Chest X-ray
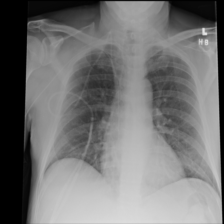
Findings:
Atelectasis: negative
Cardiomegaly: negative
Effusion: negative
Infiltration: negative
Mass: negative
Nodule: negative
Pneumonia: negative
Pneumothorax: negative
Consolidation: negative
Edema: negative
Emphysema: negative
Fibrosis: negative
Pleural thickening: negative
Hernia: negative